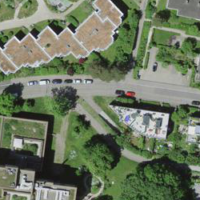
EUNIS habitat code: 54
Species observed at this site:
Linaria vulgaris